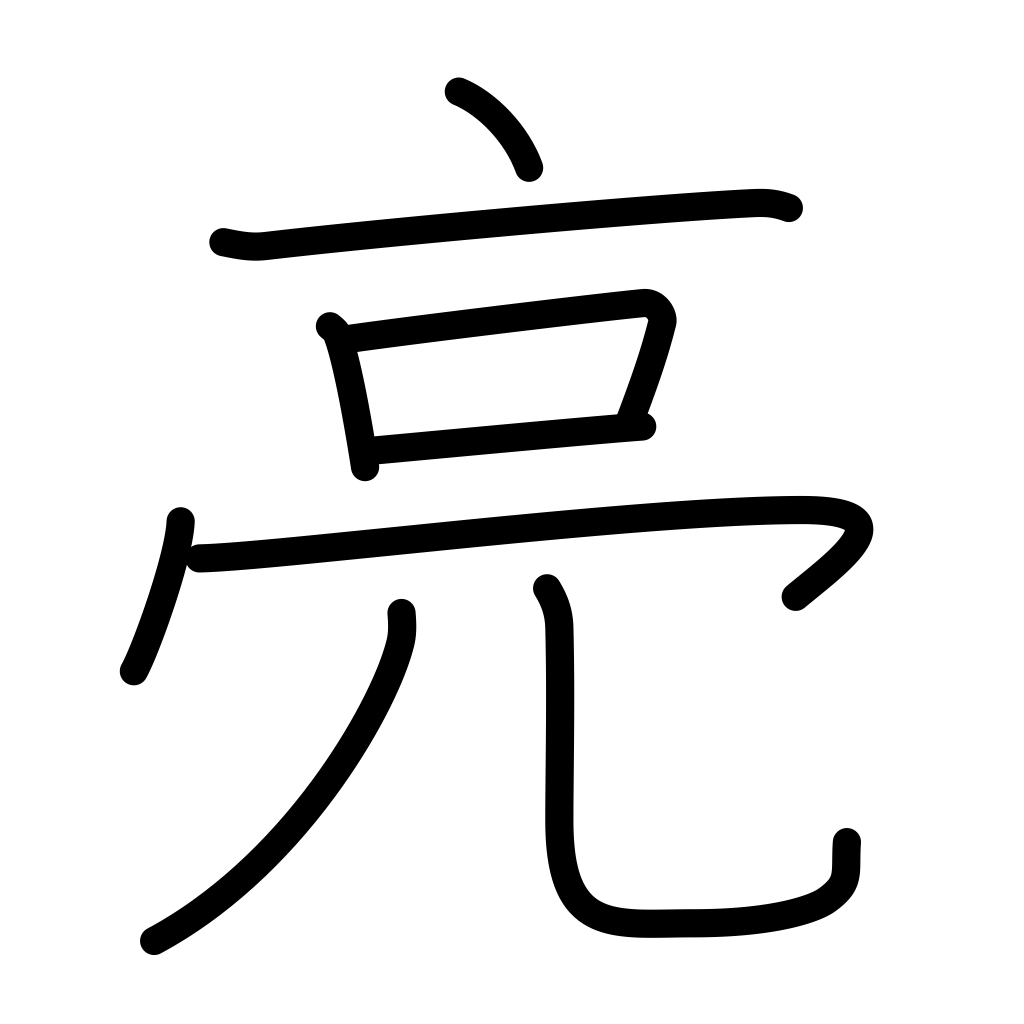
Meaning: clear, help